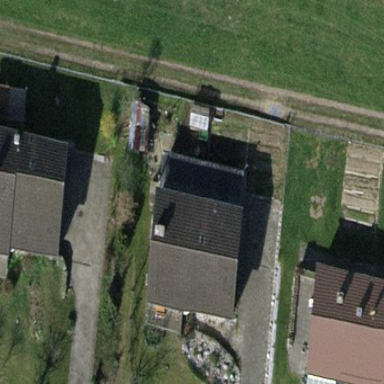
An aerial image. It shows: Detached building.